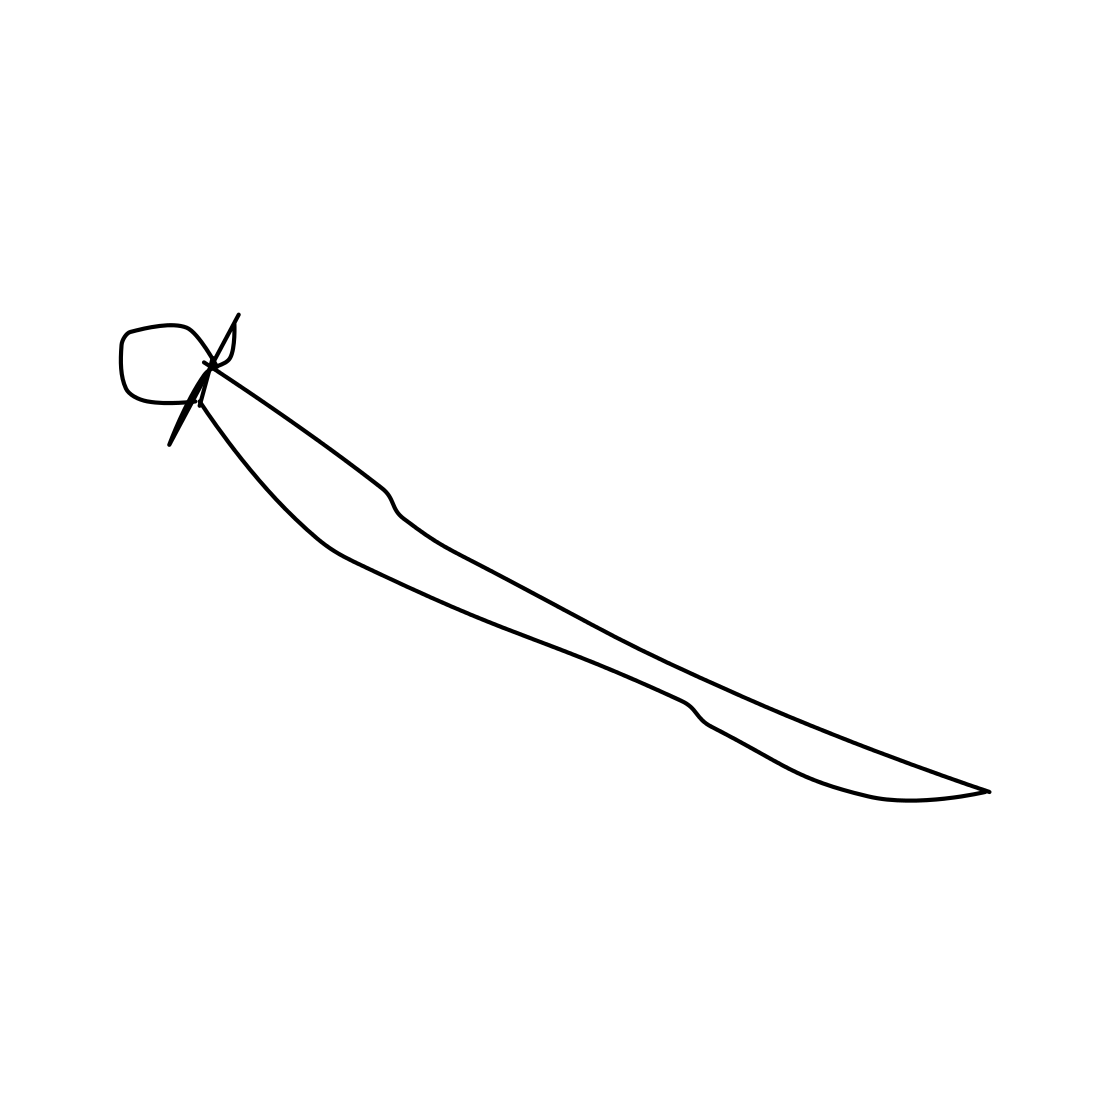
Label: sword